Question: I want to create a menu with tabs which displays some options like the palette used by Window Builder of Eclipse when I click in a tab.
I need something similar to this:

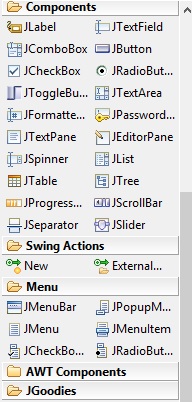
Answer: I guess swing has no element like this. But you could take a look at the Standard Widget Toolkit (SWT) which is maintained by the Eclipse Foundation. It includes a widget called ExpandBar, which is probably what you are searching for. Documentation and API found
<URL>.